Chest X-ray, PA view. Patient: 55 years old, sex M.
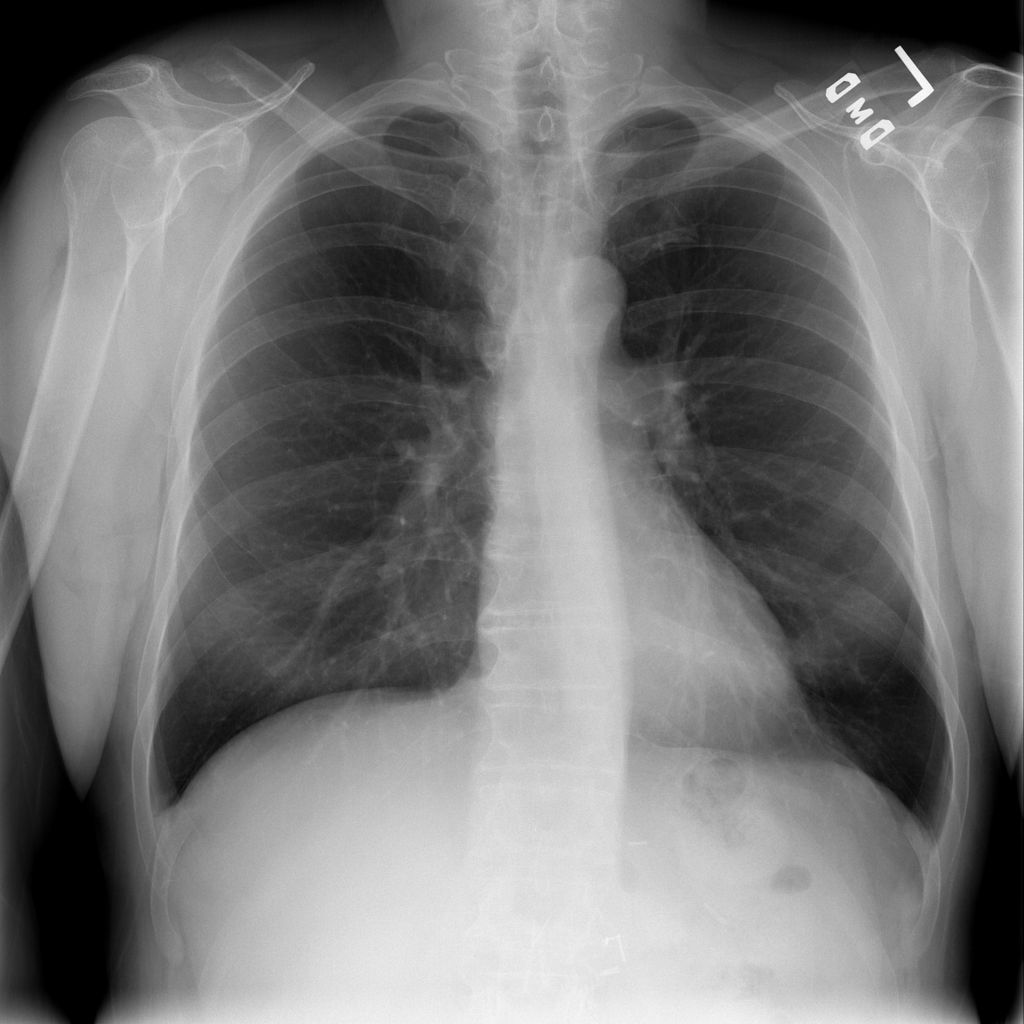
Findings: No Finding